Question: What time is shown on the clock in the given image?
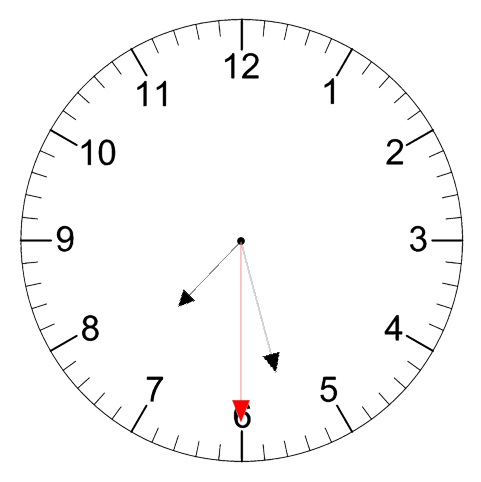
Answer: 07:27:30